Question: I am creating a graph with Chart::Gnuplot in Perl. When I have data points on the extreme edges of the plot area, they are difficult to see against the black plot border:

(Can you see the plot points on the edge at (0,3) and (0,4)?)
Is there a way to pad the plot area with whitespace so that plot points on the edges of the graph are offset from the plot border?
Instead of this:
'''
----------
| + +
+ |
| + |
----------
'''
...I want it to look more like this:
'''
--------------
| + + |
| + |
| + |
--------------
'''
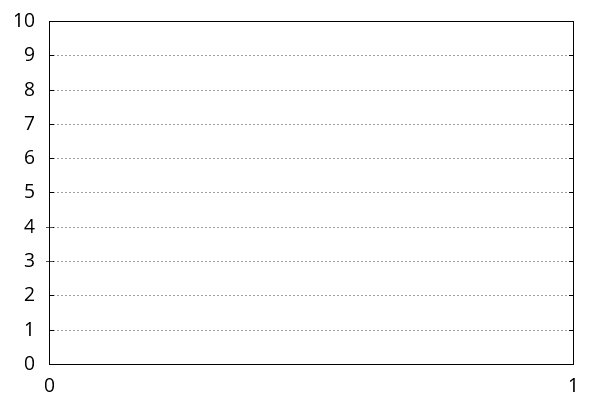
Answer: You can use <URL>:
> Offsets provide a mechanism to put an empty boundary around the data inside an autoscaled graph. The offsets only affect the x1 and y1 axes, and only in 2D 'plot' commands.Syntax:'''
set offsets <left>, <right>, <top>, <bottom>
unset offsets
show offsets
'''
Each offset may be a constant or an expression. Each defaults to 0. By default, the left and right offsets are given in units of the first x axis, the top and bottom offsets in units of the first y axis. Alternatively, you may specify the offsets as a fraction of the total axis range by using the keyword "graph".
The following adds a 10% offset to each axis:
'''
use strict;
use warnings;
use Chart::Gnuplot;
my @x = (0, 0, 1);
my @y = (3, 4, 10);
my $chart = Chart::Gnuplot->new(
output => 'gnuplot.png',
xrange => [0, 1],
yrange => [0, 10],
offsets => 'graph 0.1, graph 0.1, graph 0.1, graph 0.1'
);
my $dataset = Chart::Gnuplot::DataSet->new(
xdata => \@x,
ydata => \@y
);
$chart->plot2d($dataset);
'''
('Chart::Gnuplot' doesn't have an 'offsets' option, but if you supply an option that it doesn't recognize, it simply <URL>
### Output: